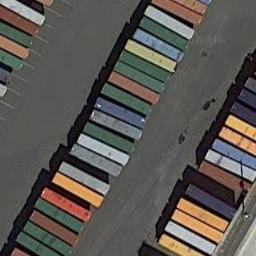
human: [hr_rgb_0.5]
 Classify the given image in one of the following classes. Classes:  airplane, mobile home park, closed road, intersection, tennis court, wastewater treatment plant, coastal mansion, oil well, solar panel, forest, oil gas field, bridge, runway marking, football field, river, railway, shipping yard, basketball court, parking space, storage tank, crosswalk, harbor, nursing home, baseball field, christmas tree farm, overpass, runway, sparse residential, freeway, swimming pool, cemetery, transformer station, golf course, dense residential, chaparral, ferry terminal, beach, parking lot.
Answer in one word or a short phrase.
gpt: shipping yard